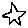
Label: star